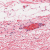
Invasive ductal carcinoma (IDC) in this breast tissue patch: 0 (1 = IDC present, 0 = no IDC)